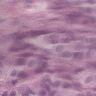
Metastatic tissue present: yes